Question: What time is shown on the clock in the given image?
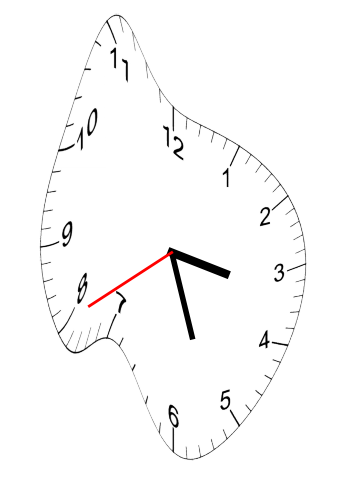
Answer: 03:26:40